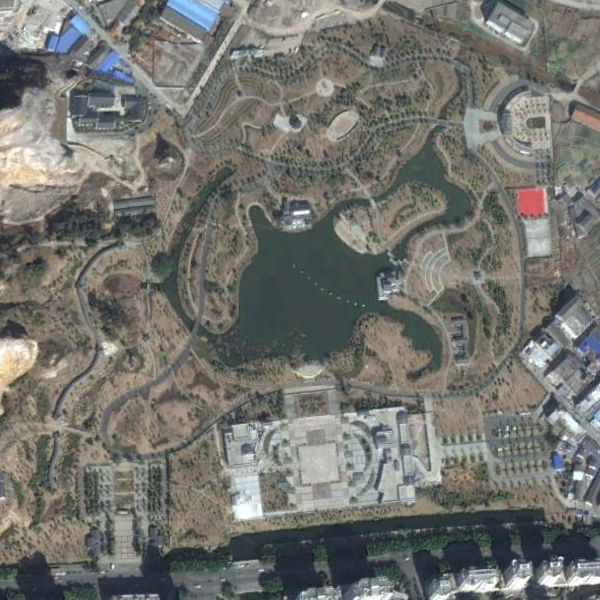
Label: Park